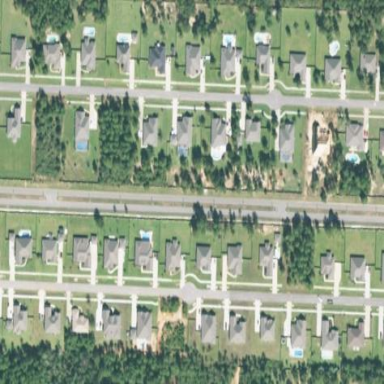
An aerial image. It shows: Residential area consisting of single-family homes.